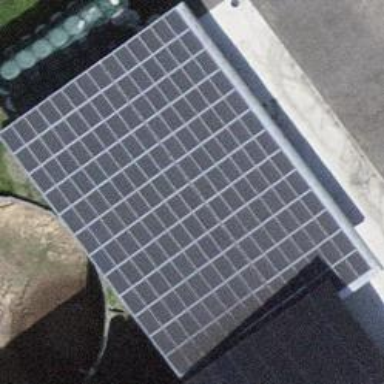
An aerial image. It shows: Solar power generator using photovoltaic method with solar photovoltaic panel types.